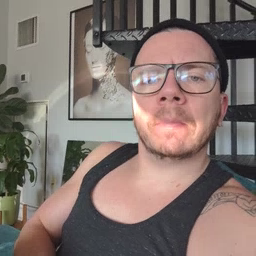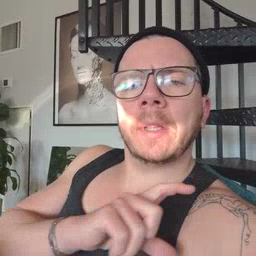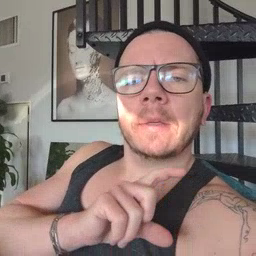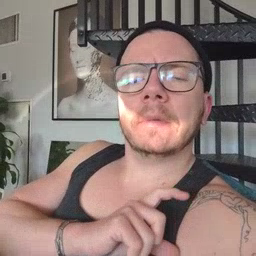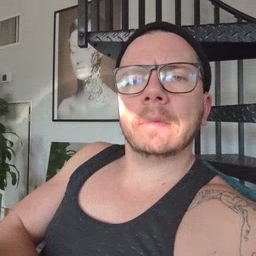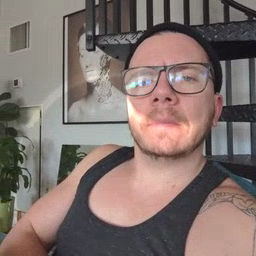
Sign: police